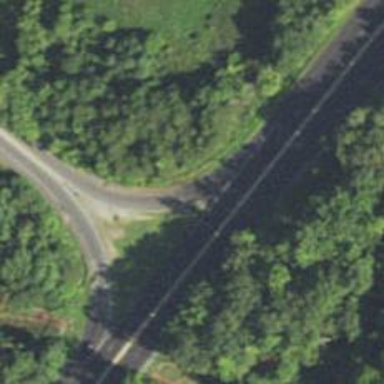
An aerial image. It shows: Primary link highway.